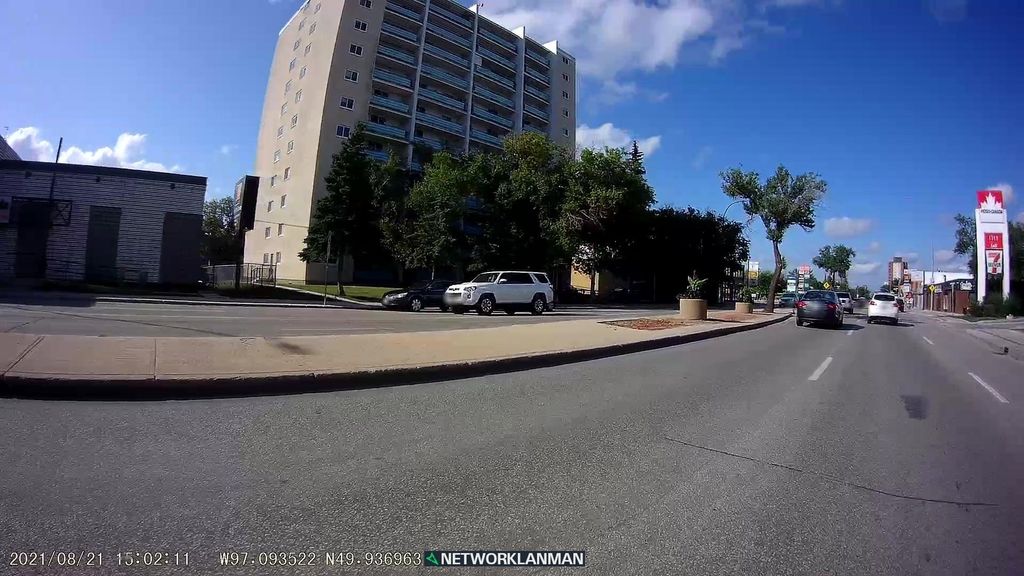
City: winnipeg